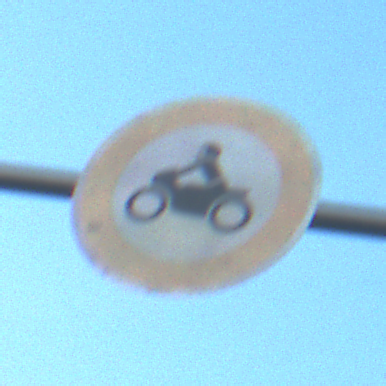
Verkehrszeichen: VerbotKraftraeder
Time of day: SunriseSunset
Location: Outdoor (Nature)
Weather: PartlyCloudy
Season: NotSpecified
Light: Natural